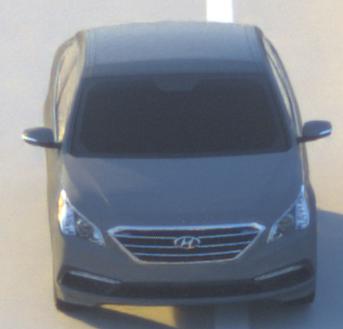
Make: Hyundai
Model: Sonata
Detailed model: Gen. 7
Model produced from: 2015
Model produced until: 2017
Doors: 4
Color: gray
Road condition: dry road
Daytime: sunrise or sunset
Contrast: medium contrast